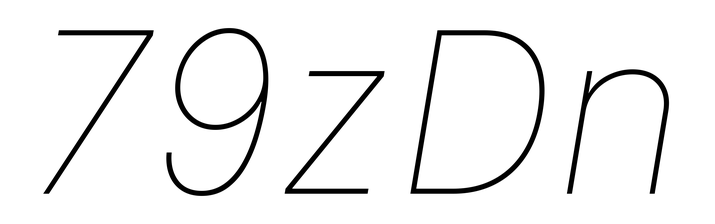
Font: Inter-Italic_Thin_Italic